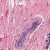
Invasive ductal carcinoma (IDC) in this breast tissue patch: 0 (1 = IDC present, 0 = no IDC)